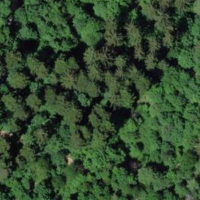
EUNIS habitat code: 44
Species observed at this site:
Circaea lutetiana